Aerial crown-view tile of a tropical tree (Barro Colorado Island, Panama), acquired 20241216:
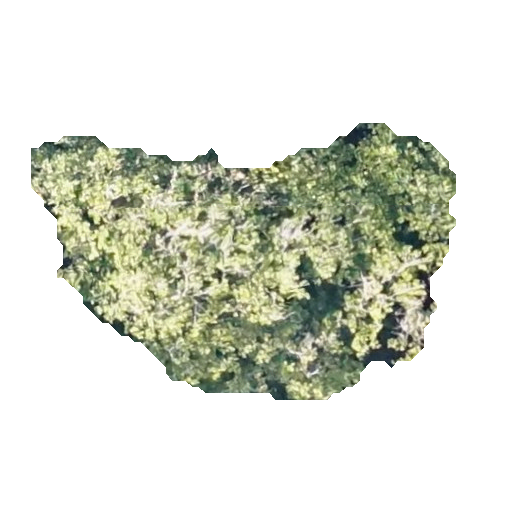
Species: Anacardium excelsum
GBIF accepted scientific name: Anacardium excelsum
Crown area: 121.443 m²